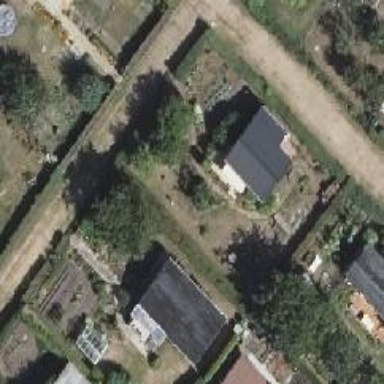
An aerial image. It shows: Plot within allotments.